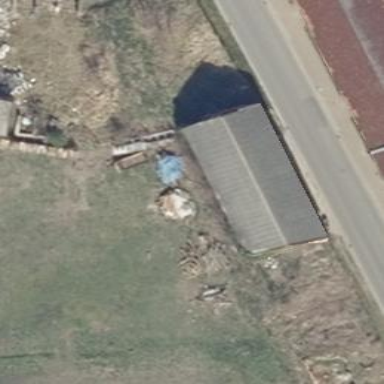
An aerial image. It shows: Rural barn.